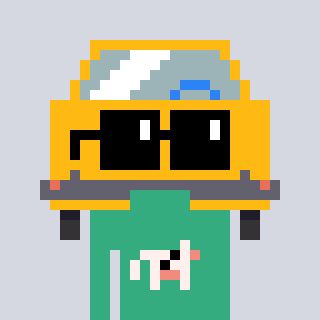
a pixel art character with square black sunglasses, a taxi-shaped head and a teal-colored body on a cool background